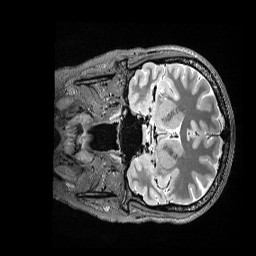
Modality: T2w
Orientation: coronal
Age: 28
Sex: female
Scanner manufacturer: siemens
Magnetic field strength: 3 T
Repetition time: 3.2 s
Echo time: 0.564 s